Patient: sex F, age 62
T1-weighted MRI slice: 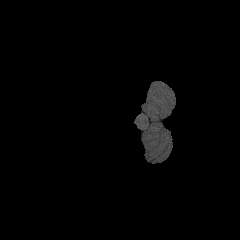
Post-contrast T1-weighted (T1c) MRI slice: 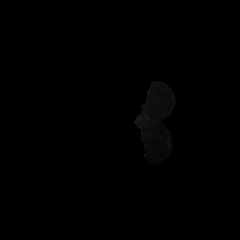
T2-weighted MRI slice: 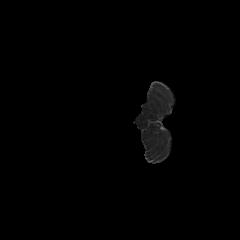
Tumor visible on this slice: no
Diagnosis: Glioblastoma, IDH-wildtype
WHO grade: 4